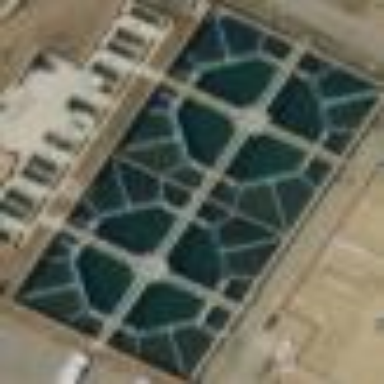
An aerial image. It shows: Clarifier process tank.